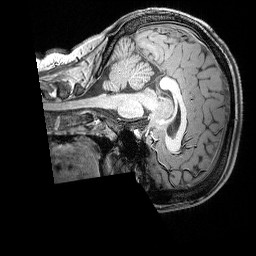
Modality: T1w
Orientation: sagittal
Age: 27
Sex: female
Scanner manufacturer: siemens
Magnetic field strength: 3 T
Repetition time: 2.3 s
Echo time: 0.00324 s